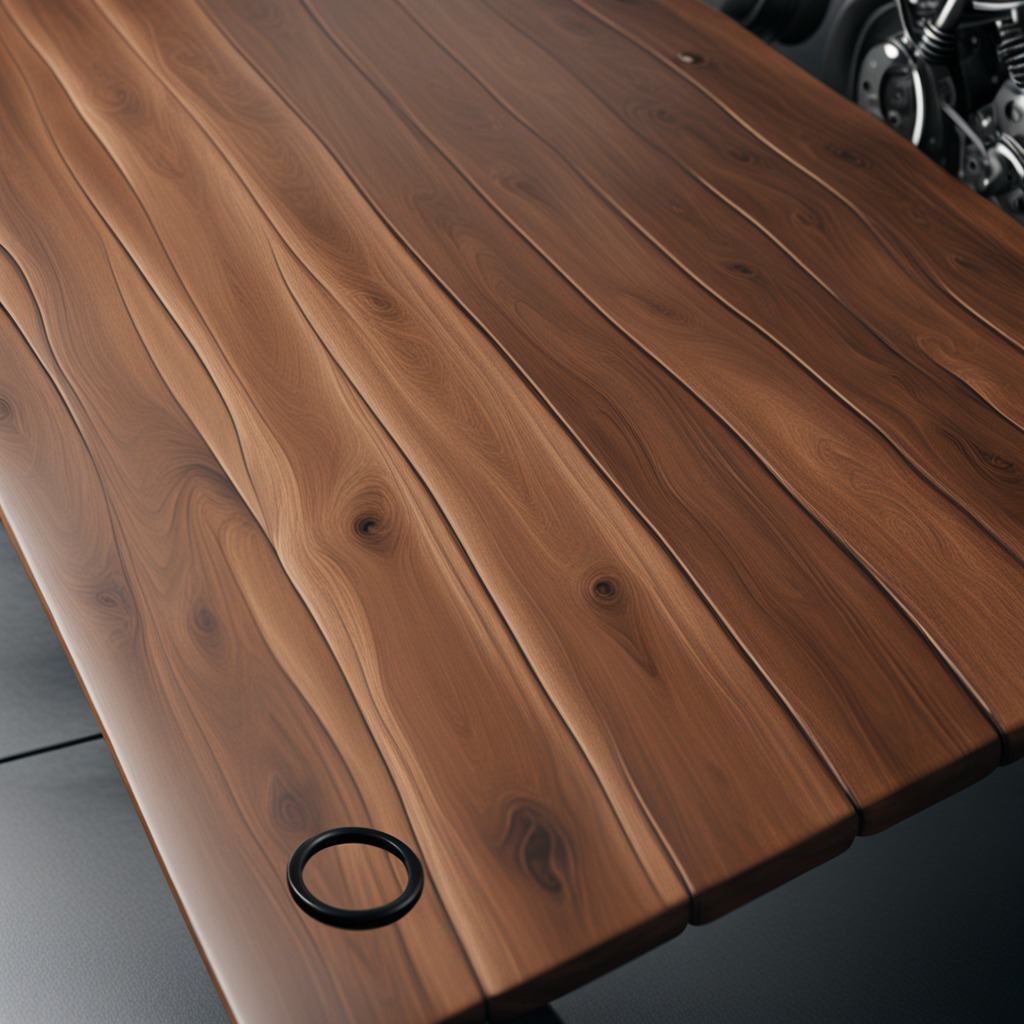
A rubber O-ring is lying on the oil-spilled wooden table in a vintage motorcycle garage.